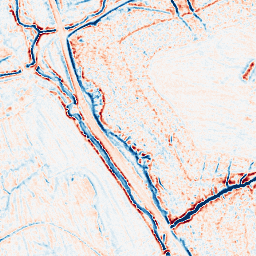
Category: edge_preserving
Decomposition family: bilateral
Decomposition parameters: d: 9
sigma_color: 75
sigma_space: 100
Upsampling method: sinc_hamming
Upsampling parameters: scale: 4
kernel_size: 8
Upsampling scale: 4